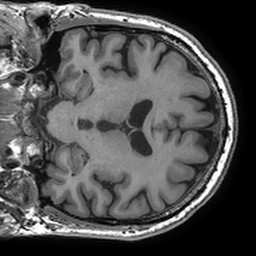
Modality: T1w
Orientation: coronal
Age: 59
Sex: male